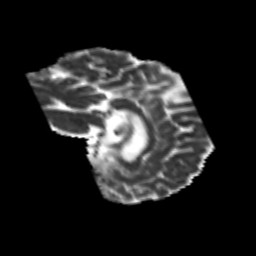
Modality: MD
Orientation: sagittal
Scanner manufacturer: siemens
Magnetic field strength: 3 T
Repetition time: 6.8 s
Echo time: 0.093 s